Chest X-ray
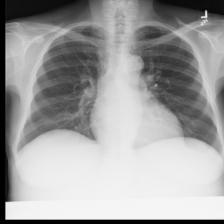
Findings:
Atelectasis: negative
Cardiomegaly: negative
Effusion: negative
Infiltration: negative
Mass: negative
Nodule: negative
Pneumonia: negative
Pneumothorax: negative
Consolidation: negative
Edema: negative
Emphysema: negative
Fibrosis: negative
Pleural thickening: negative
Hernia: negative